Interaction volume radius: 5 \u00c5
Interaction volume height: 25 \u00c5
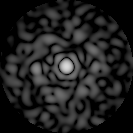
Disorder parameter: 0.8246